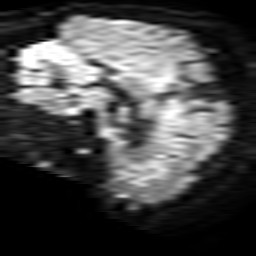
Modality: TRACE
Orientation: sagittal
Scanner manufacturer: philips
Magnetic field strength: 3 T
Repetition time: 4.079 s
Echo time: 0.05978 s